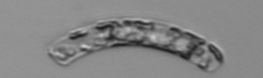
Label: Guinardia_striata